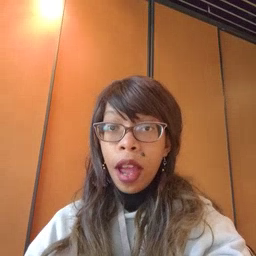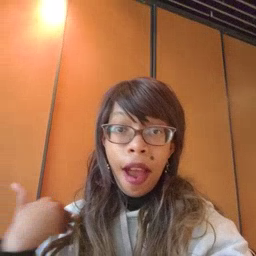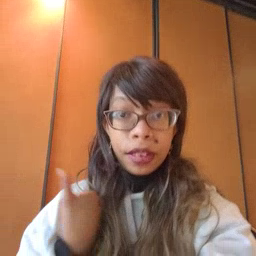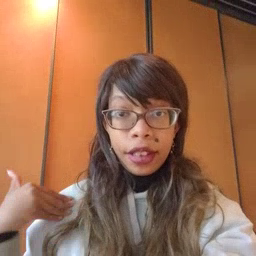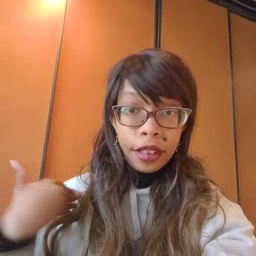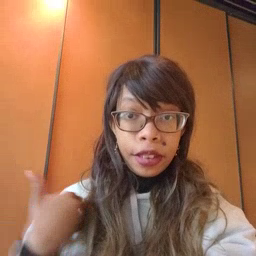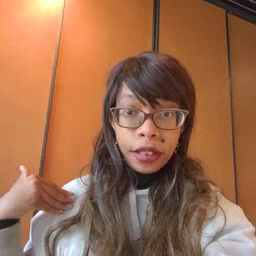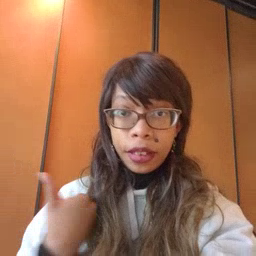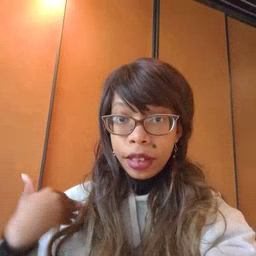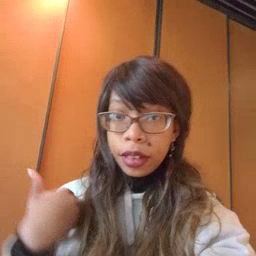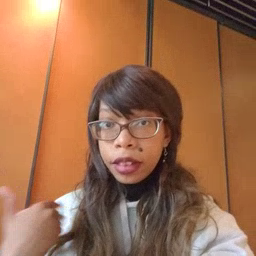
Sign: animal